Aerial crown-view tile of a tropical tree (Barro Colorado Island, Panama), acquired 20241112:
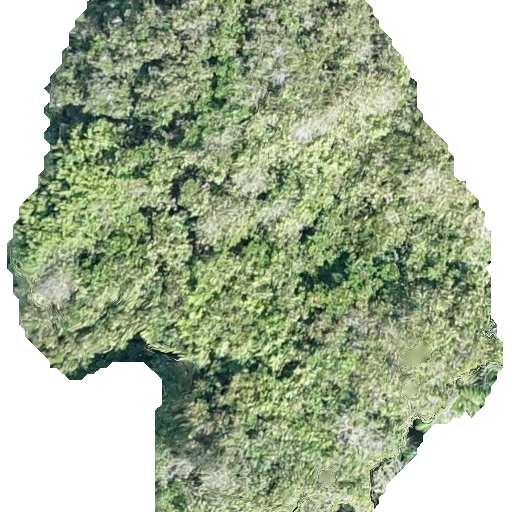
Species: Prioria copaifera
GBIF accepted scientific name: Prioria copaifera
Crown area: 318.849 m²